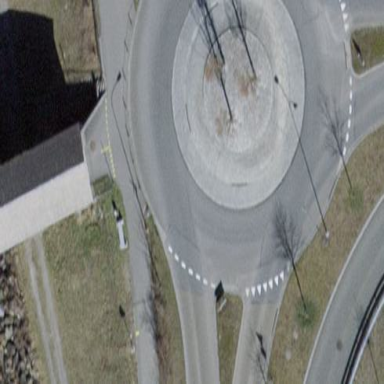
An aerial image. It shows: Asphalt road that is secondary route leading to roundabout.